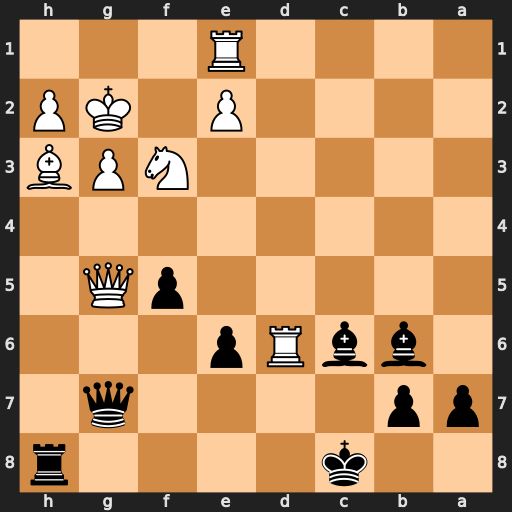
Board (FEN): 2k4r/pp4q1/1bbRp3/5pQ1/8/5NPB/4P1KP/4R3
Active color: b
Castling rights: -
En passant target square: -
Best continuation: Bxf3+ exf3 Qxg5